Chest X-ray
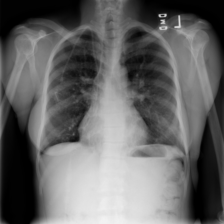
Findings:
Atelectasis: positive
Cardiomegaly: negative
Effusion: negative
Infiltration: negative
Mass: negative
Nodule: negative
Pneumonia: negative
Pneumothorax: negative
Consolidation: negative
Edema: negative
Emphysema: negative
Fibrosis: negative
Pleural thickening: negative
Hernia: negative